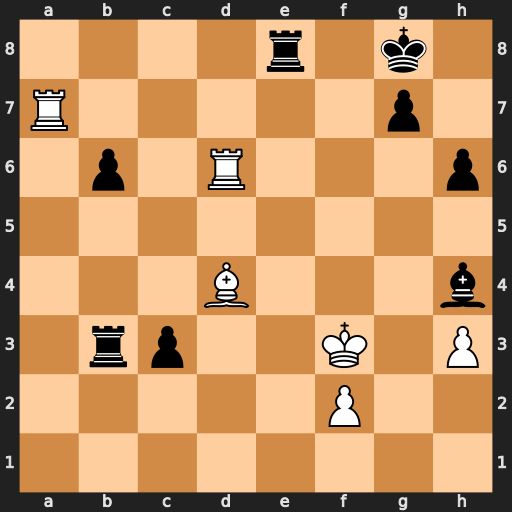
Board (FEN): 4r1k1/R5p1/1p1R3p/8/3B3b/1rp2K1P/5P2/8
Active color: w
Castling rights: -
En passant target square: -
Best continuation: Rxg7+ Kf8 Rxh6 c2+ Kg2 Rg3+ fxg3 Re2+ Kf3